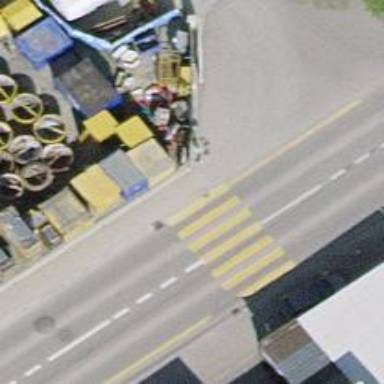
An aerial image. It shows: Marked crossing with zebra stripes on the road.